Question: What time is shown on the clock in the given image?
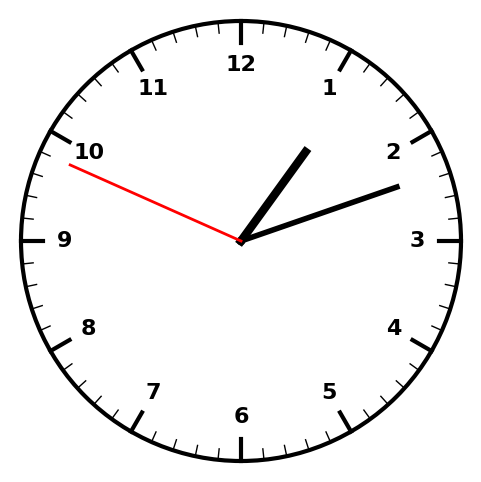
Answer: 01:11:49